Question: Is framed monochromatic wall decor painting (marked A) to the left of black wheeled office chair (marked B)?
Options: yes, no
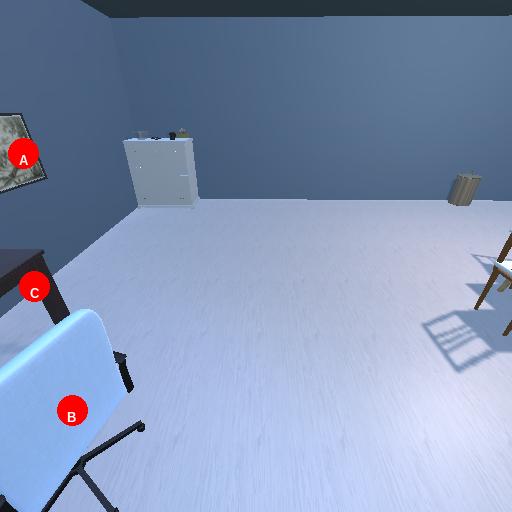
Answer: yes